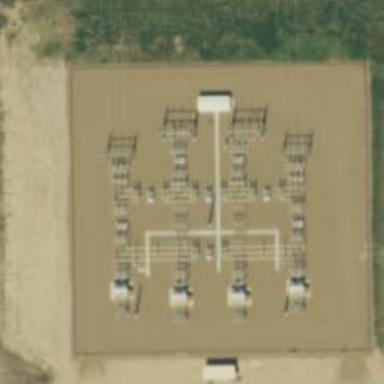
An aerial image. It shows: Switch used for power control.